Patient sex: M
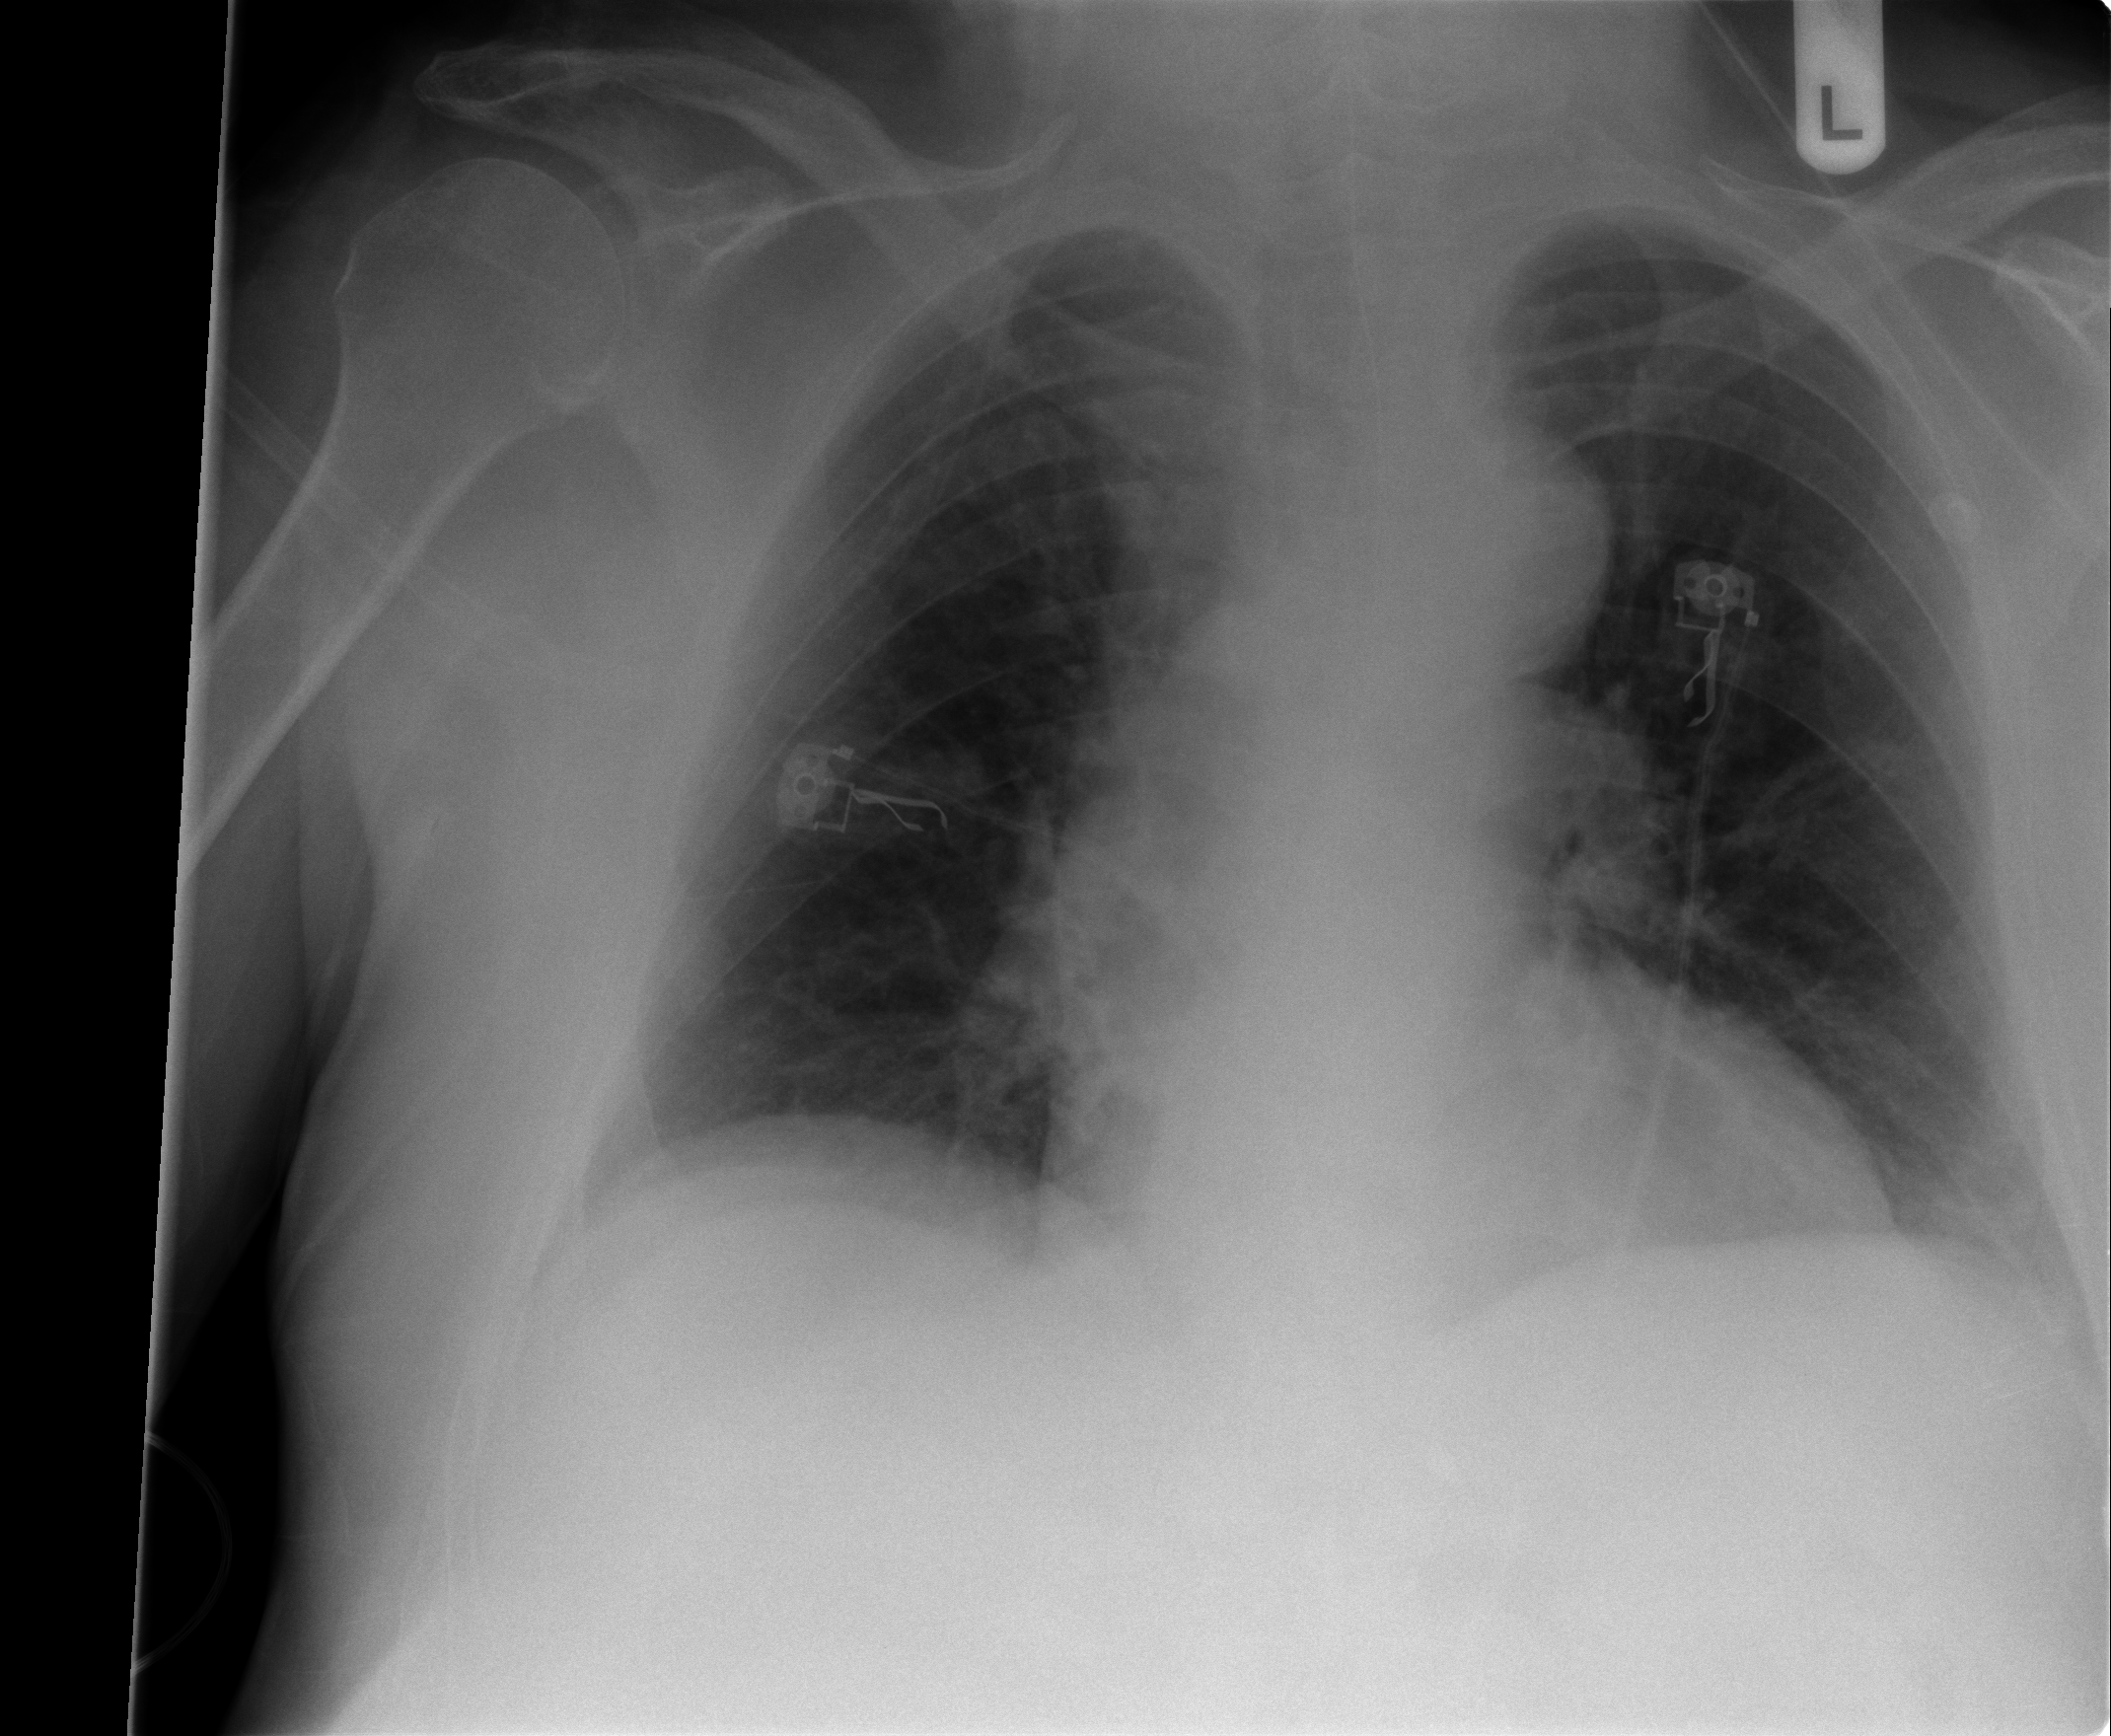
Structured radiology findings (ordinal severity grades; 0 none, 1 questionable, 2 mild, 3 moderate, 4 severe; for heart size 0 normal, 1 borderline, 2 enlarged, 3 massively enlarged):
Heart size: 2
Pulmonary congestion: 2
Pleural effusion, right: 0
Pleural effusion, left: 2
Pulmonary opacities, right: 0
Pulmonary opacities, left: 0
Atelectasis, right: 2
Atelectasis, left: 2